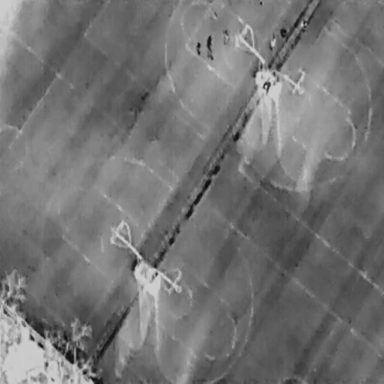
There are seven People in the infrared image.